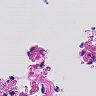
Metastatic tissue present: no